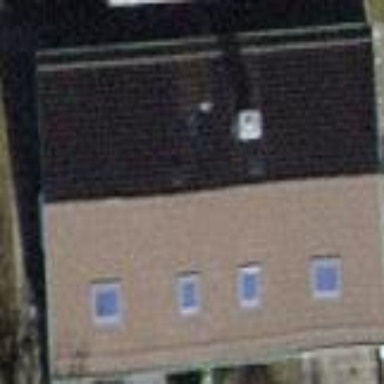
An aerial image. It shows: Residential building with gabled roof oriented along the building.